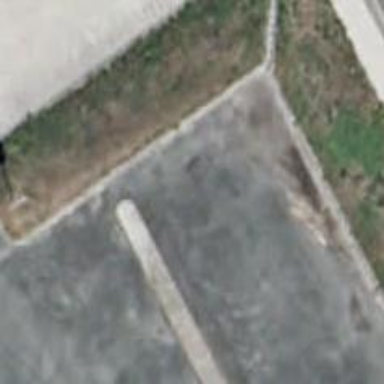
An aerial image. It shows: Parking aisle designated as service road.